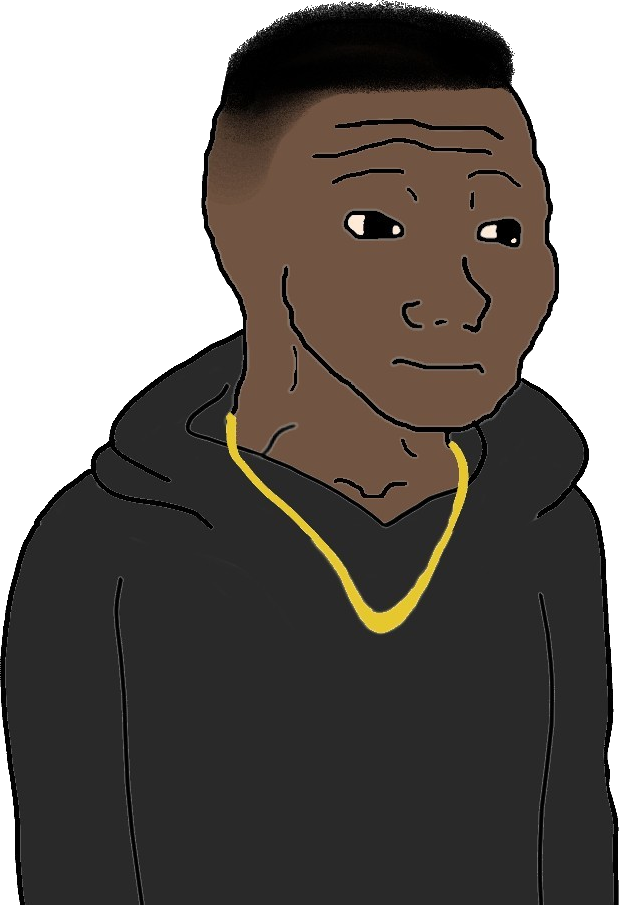
Label: 5_Blackjak